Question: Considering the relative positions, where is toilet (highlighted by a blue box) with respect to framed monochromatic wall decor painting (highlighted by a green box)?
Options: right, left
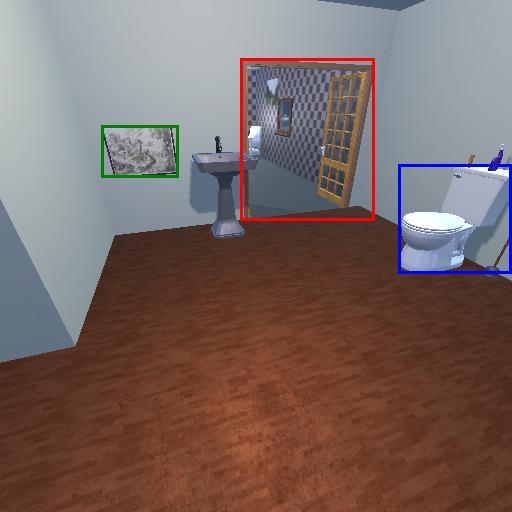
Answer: right